Field crop: tomato
Growth stage: 1
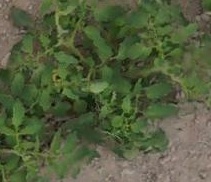
Species: tomato